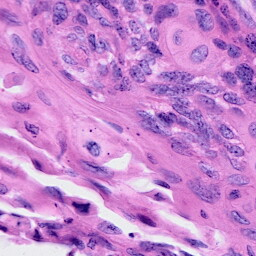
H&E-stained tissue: Cervix